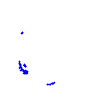
Particle: kaon